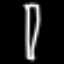
Label: line